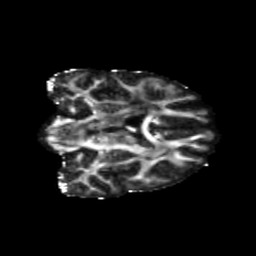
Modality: FA
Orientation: coronal
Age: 50
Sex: female
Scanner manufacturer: siemens
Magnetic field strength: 3 T
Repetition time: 5.47 s
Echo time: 0.0854 s